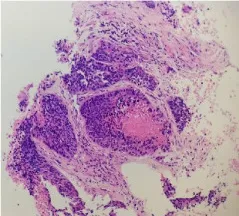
Lung metastases lesion (E) Representative images of the metastatic carcinoma in the lung (hematoxylin and eosin, original magnification x20).
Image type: pathology (h&e)